Question: I am new to Google Org Chart.
Having a tough time selecting some default nodes in my chart by code.

Like in this case I want "jordan" to be selected automatically.
Note: Node selection is dynamic
Thanks in advance.
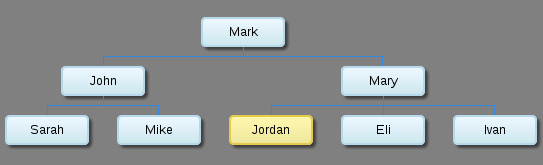
Answer: At last done by myself.
'''
var data = new google.visualization.DataTable();
data.addColumn('string', 'Group');
data.addColumn('string', 'Parent');
data.addColumn('string', 'ToolTip');
var response = [
['Mark', '', 'Mark'],
['John', 'Mark', 'John'],
['Mary', 'Mark', 'Mary'],
['Jordan', 'Mary', 'Jordan'],
['Eli', 'Mary', 'Eli'],
['Ivan', 'Mary', 'Ivan'],
['Sarah', 'John', 'Sarah'],
['Mike', 'John', 'Mike']
];
data.addRows(response);
var chart = new google.visualization.OrgChart(document.getElementById('grouporgdiv'));
chart.draw(data, {allowHtml:true});
var selectedArray = new Array();
var counter = 0;
var commaSeperatedDefaultValues = "Jordan";
var defaultValuesArray = commaSeperatedDefaultValues.split(",");
for(i=0;i<response.length;i++) {
chart.setSelection([{row: i}]);
var temp = chart.getSelection()[0];
var a = defaultValuesArray.indexOf(data.getValue(temp.row, 2));
if(a != -1)
selectedArray[counter++] = temp;
}
chart.setSelection(selectedArray);
'''